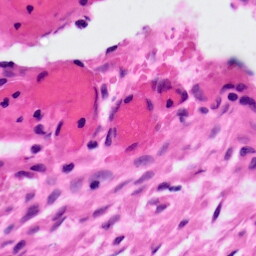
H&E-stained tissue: Ovarian